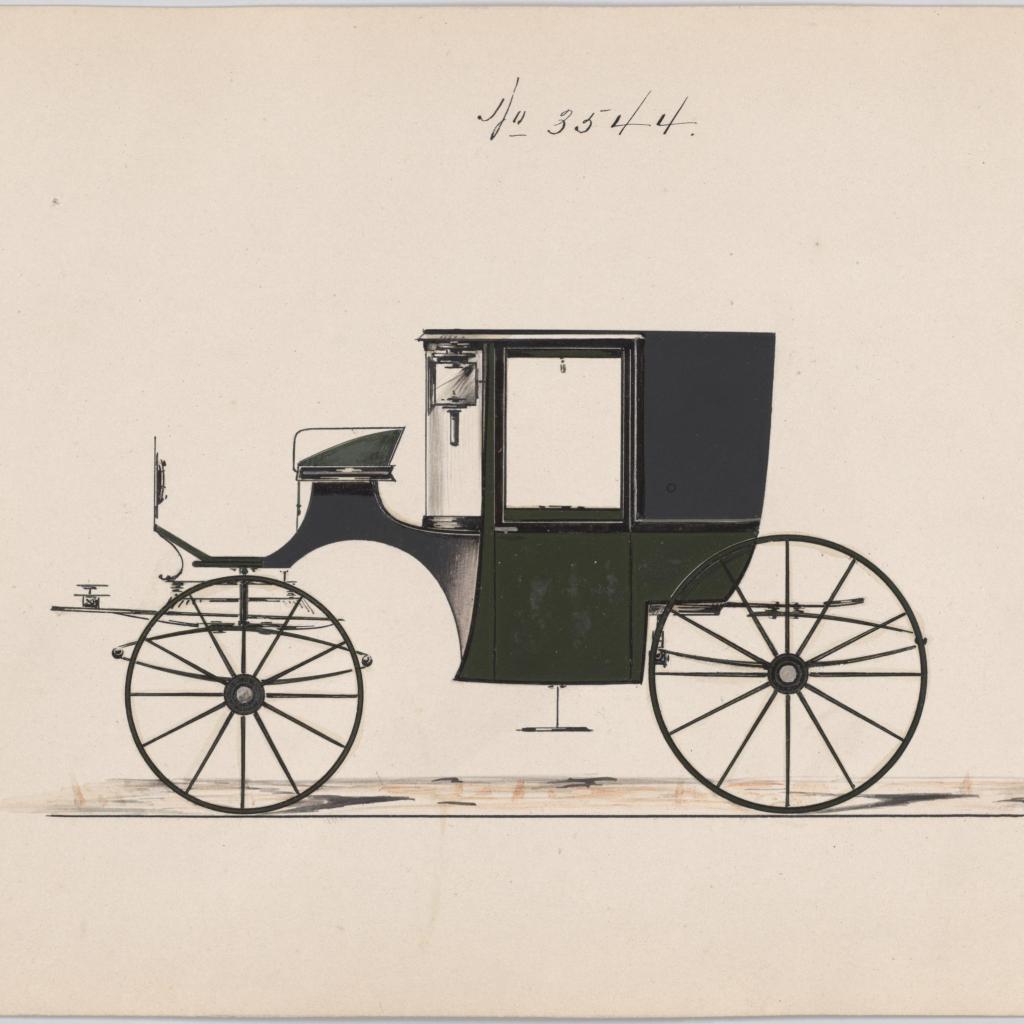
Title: Design for Coupé, no. 3544
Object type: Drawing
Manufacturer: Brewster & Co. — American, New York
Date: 1879
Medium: Pen and black ink, watercolor and gouache with gum arabic
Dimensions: sheet: 6 3/4 x 9 5/16 in. (17.1 x 23.7 cm)
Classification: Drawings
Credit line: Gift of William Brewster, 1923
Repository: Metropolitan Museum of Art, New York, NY